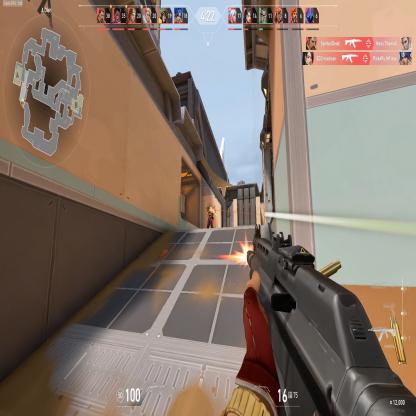
Label: enemy